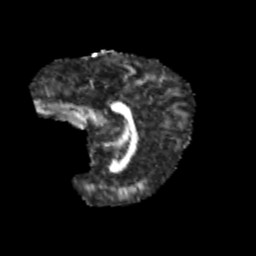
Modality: FA
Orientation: sagittal
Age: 10
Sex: male
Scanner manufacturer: siemens
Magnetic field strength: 3 T
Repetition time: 3.8 s
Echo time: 0.07 s